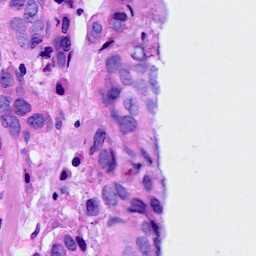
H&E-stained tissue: Breast